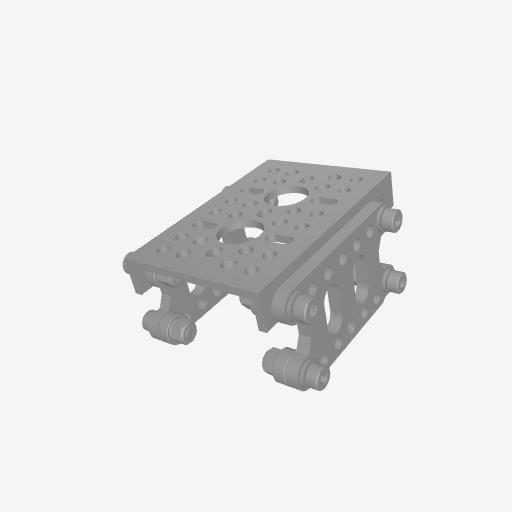
Part: BallBearingCarriage